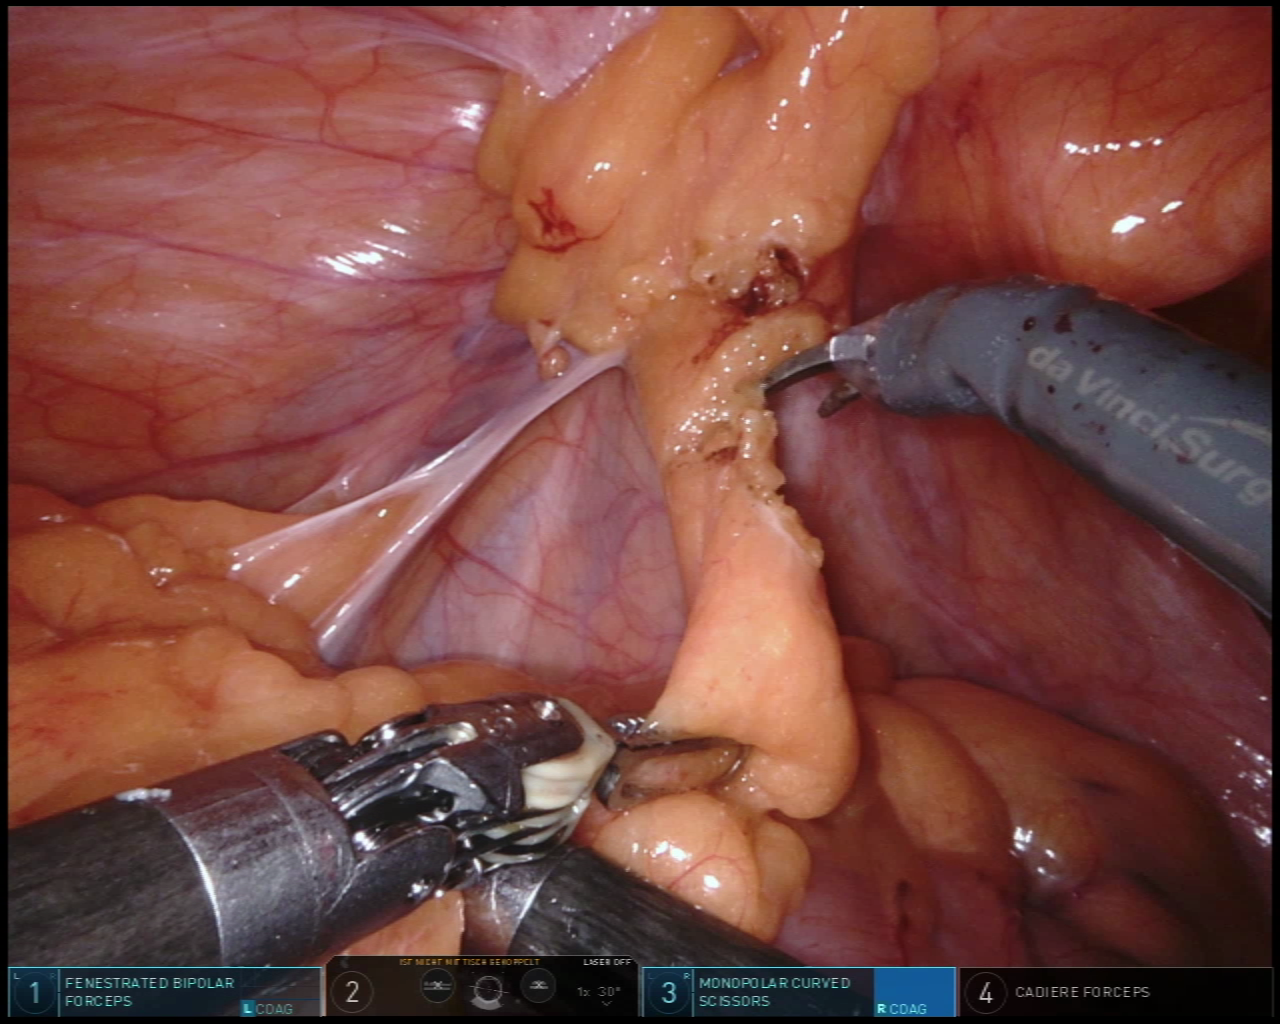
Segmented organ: abdominal_wall
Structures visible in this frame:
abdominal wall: yes
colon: yes
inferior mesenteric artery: no
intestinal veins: no
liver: no
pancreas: no
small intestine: no
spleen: no
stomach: no
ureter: no
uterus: no
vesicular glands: no